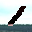
Label: 1